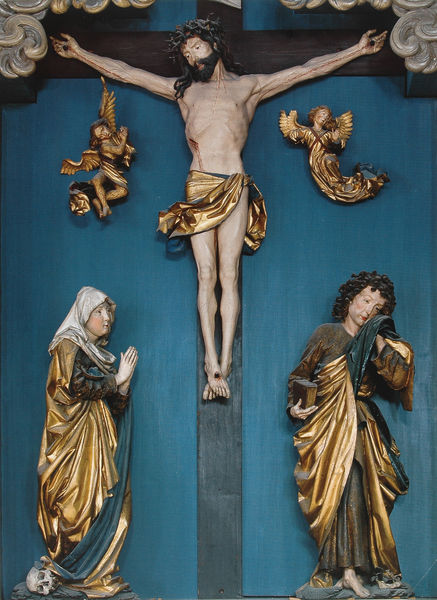
Titel: Hochaltar, Kruzifixus mit Maria und Johannes und zwei der ehemals vier Engel
Künstler: Niclas Gerhaerts von Leyden
Standort: Nördlingen
Institution: St. Georg
Schlagwörter: blau, flügel, fuß, gruppe, hand, körper, lendenschurz, mann, nackt, schurz, umhang, weiß, wolken, wunde, menschen, braun, brust, bunt, frau, holz, schwarz, tuch, wolke, bart, arme, falten, inkarnat, johannes, mensch, schädel, stehen, tot, trauer, hände, wind, kirche, figur, gewand, gold, haare, mantel, gewänder, gotik, locken, fliegen, engel, engelchen, skulptur, statue, beine, relief, füße, wehen, falte, gefaltet, kopftuch, detail, gestreift, balken, plastik, nagel, nägel, dünn, bemalt, blut, hängen, lendentuch, buch, kreuz, weinen, beten, gebet, altar, schnitzerei, totenkopf, leib, christus, jesus, kreuzigung, stigmata, wunden, muskel, schmerz, mittelalter, kruzifix, heiliger, gefasst, maria, magdalena, totenschädel, anbetung, gekreuzigt, betend, beweinung, heiland, jesu, trauern, kleinplastik, putti, fassung, dornenkrone, tränen, geschnitzt, dornenkranz, weinend, hautfarben, rippe, kreuzigungsgruppe, lendenschutz, deesis, maris, kreutz, achseln, bedeckung, seitenwunde, evangelist, dreinageltypus, lanzenstich, magdalen, städel, träne, jesus am kreuz, deäsis, dreinagel